Field crop: maize
Growth stage: 2
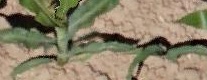
Species: maize